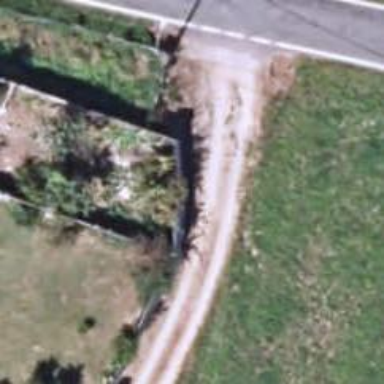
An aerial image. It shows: Fence.